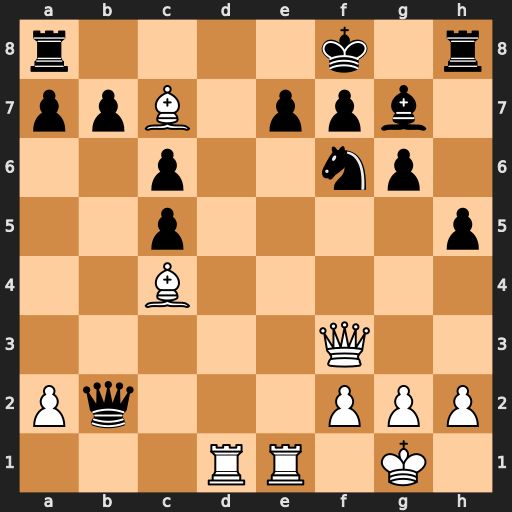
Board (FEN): r4k1r/ppB1ppb1/2p2np1/2p4p/2B5/5Q2/Pq3PPP/3RR1K1
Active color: w
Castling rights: -
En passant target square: -
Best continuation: Rxe7 Kxe7 Bd6+ Kd8 Be5+